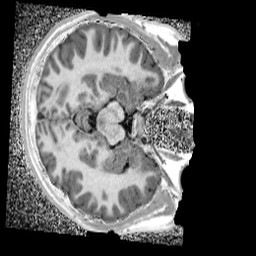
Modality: UNIT1_denoised
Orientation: axial
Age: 13
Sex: male
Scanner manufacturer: siemens
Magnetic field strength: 3 T
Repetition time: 4 s
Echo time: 0.00299 s